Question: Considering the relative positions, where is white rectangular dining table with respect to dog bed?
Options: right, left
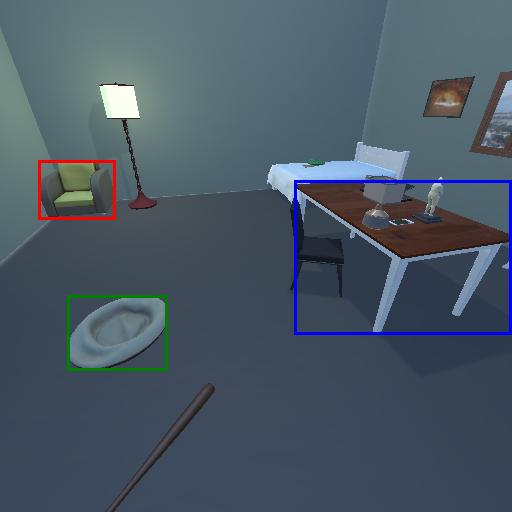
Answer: right